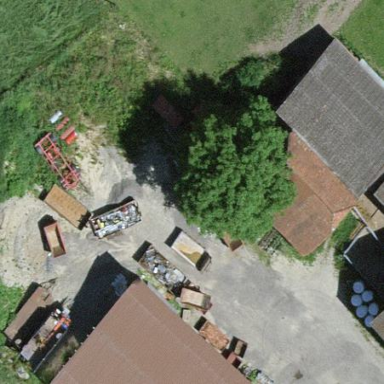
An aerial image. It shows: Rural barn.